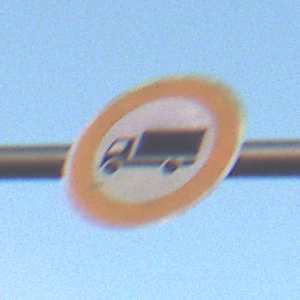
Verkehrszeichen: VerbotFuerKraftfahrzeugeUeberDreiKommaFuenfTonnen
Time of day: SunriseSunset
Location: Outdoor (Nature)
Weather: Clear
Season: NotSpecified
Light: Natural